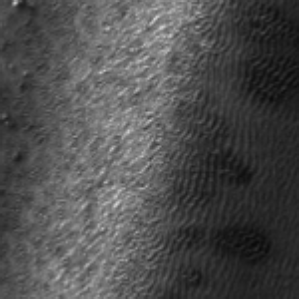
Label: frost